【题型】填空题　【知识点】解析几何　【难度】easy
以$P$为圆心的动圆与圆$C_1$:$(x+2)^2+y^2=1$和圆$C_2$:$(x-2)^2+y^2=r^2(r>0)$均相切，若点$P$的轨迹为椭圆，则$r$的取值范围是$\underline{\quad\quad}$．
【解答】
【答案】$(5,+\infty)$

【分析】根据条件，进行以$P$为圆心的动圆与两圆相外切和与圆$C_1$外切，与圆$C_2$内切，两种情况讨论，利用点$P$的轨迹为椭圆，即可得出结果．

【详解】由题知，若以$P$为圆心的动圆与两圆均外切，如图，

令以$P$为圆心的动圆半径为$R$，

则$PC_1=R+1$，$PC_2=R+r$，

因$|PC_2-PC_1|=|r-1|$，

所以此时点$P$的轨迹不是椭圆，不符合题意；

若以$P$为圆心的动圆与圆$C_1$外切，与圆$C_2$内切，如图，

% 图形占位符2：动圆与$C_1$外切、与$C_2$内切示意图
\textbf{[图形：圆$C_1$、$C_2$及动圆$P$与$C_1$外切、与$C_2$内切示意图]}

令以$P$为圆心的动圆半径为$R$，

则$PC_1=R+1$，$PC_2=r-R$，

因$|PC_2+PC_1|=r+1$，

若点$P$的轨迹为椭圆，

则$r+1>2\times2=4$，即$r>3$，

且圆$C_1$与圆$C_2$不相交，即$r>5$，

综上，若点$P$的轨迹为椭圆，则$r>5$．

故答案为：$(5,+\infty)$
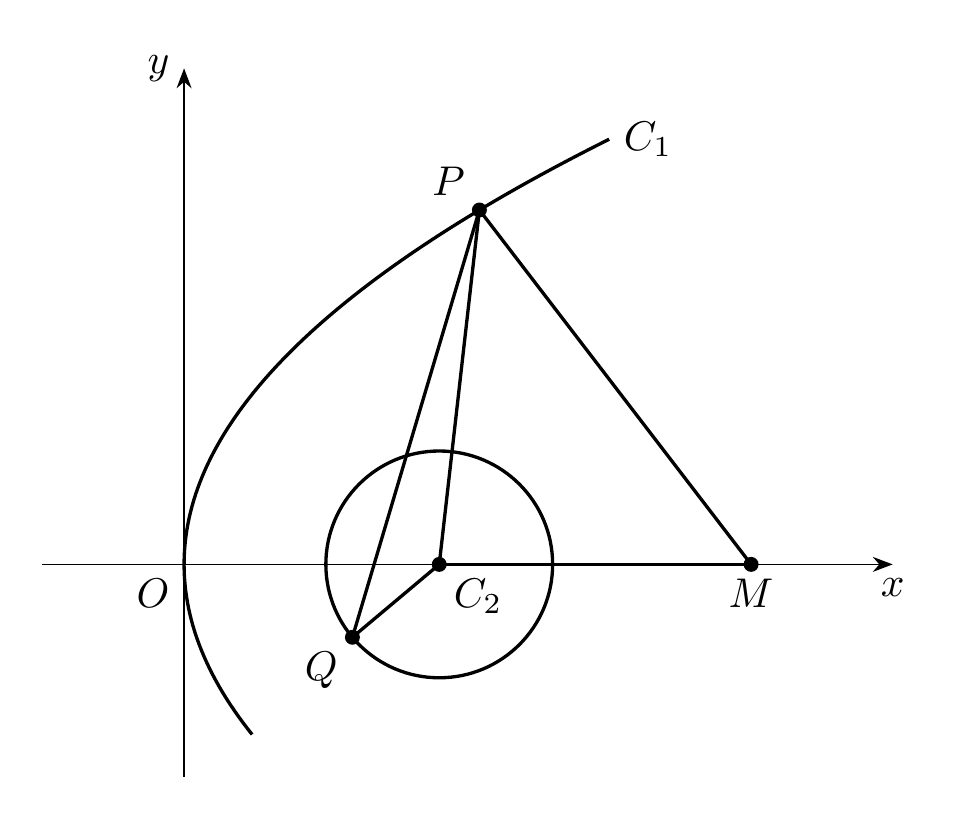